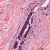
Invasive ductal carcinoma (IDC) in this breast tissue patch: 0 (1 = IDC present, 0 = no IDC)